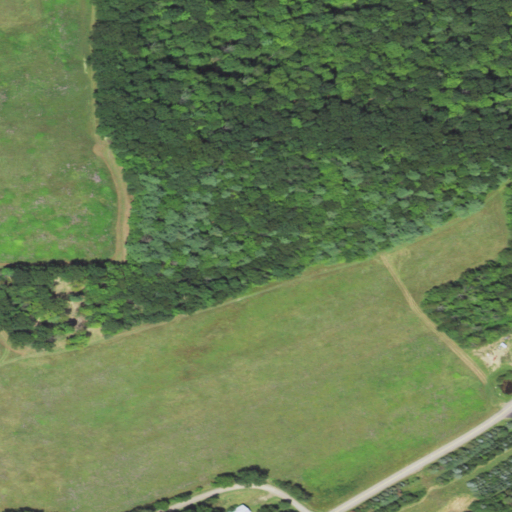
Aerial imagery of mountain in Pennsylvania named Hanlon Hill containing pasture, deciduous forest, mixed forest, and open development